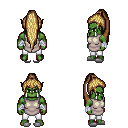
a pixel art fantasy rpg character, male body template, orc, green skin, white tunic, white pants, blonde extra-long topknot hairstyle, white cloth bandages, white slippers, four views (front, back, left, right), 2x2 character sprite sheet, small pixel art, hard edges, no anti-aliasing